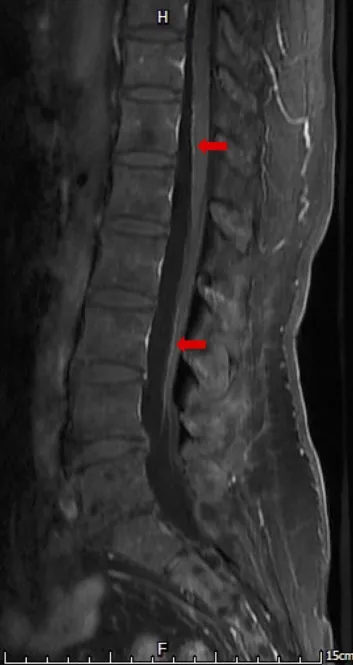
Whole spinal cord MRI showing multiple foci of striated enhancement of the spinal nerves, assessing metastasis in the soft spine (arrows are foci of spinal nerve enhancement).
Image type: radiology (mri)